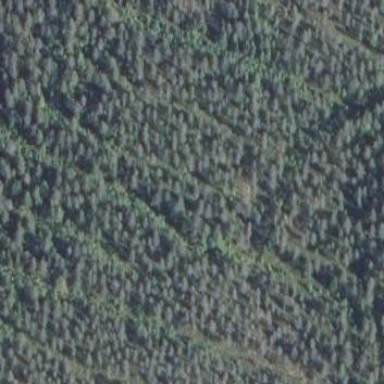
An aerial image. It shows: Woodland with needle-leaved trees.